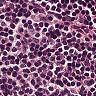
Metastatic tissue present: no